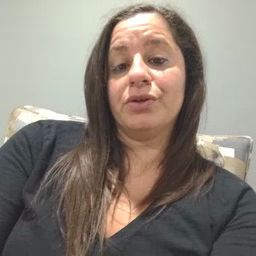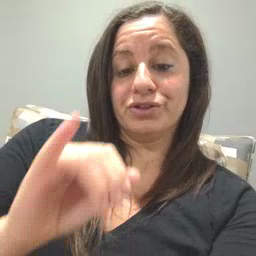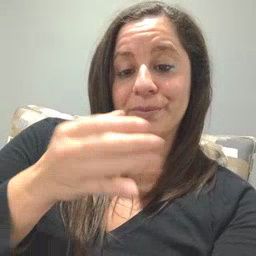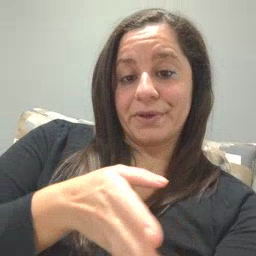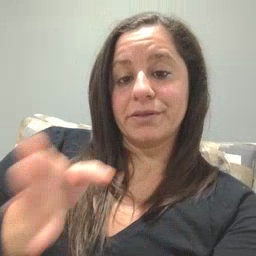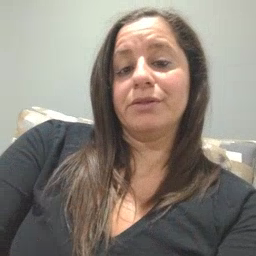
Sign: jeans